Question: I have a javafx TableView populated with a class called Song. I have a sidebar in my border pane populated with Buttons that represent a class called Playlist. my (currently basic) UI looks like this:

I want to make it so that if I drag a song and drop it in to one of the buttons on the left, it adds that song to the playlist. Also I have looked and searched around the internet for an answer and haven't found anything useful. That being said, please don't link me to something. I have already tried implementing the code from the following link: <URL>
If you have any suggestions please help me! thanks!
UPDATE:
Here's my code, my naming conventions are pretty easily understandable:
'''
musicTable.setOnMouseClicked(new EventHandler<MouseEvent>() { //click
@Override
public void handle(MouseEvent event) {
if (event.getClickCount() == 2) { // double click
Song selected = (Song)musicTable.getSelectionModel().getSelectedItem();
dragged = selected;
if (selected != null) {
System.out.println("select : " + selected);
}
}
}
});
musicTable.setOnDragDetected(new EventHandler<MouseEvent>() { //drag
@Override
public void handle(MouseEvent event) {
// drag was detected, start drag-and-drop gesture
Song selected = (Song)musicTable.getSelectionModel().getSelectedItem();
dragged = selected;
if (selected != null) {
Dragboard db = musicTable.startDragAndDrop(TransferMode.ANY);
ClipboardContent content = new ClipboardContent();
content.putString(selected.pointer.toString());
db.setContent(content);
event.consume();
}
}
});
musicTable.setOnDragOver(new EventHandler<DragEvent>() {
@Override
public void handle(DragEvent event) {
// data is dragged over the target
Dragboard db = event.getDragboard();
if (event.getDragboard().hasString()) {
event.acceptTransferModes(TransferMode.COPY_OR_MOVE);
}
event.consume();
}
});
musicTable.setOnDragDropped(new EventHandler<DragEvent>() {
@Override
public void handle(DragEvent event) {
Dragboard db = event.getDragboard();
boolean success = false;
if (event.getDragboard().hasString()) {
String text = db.getString();
//tableContent.add(text);
//musicTable.setItems(tableContent);
success = true;
}
event.setDropCompleted(success);
event.consume();
}
});
playlistTable.setRowFactory(cb -> {
TableRow<Playlist> row = new TableRow<>();
row.setOnMouseClicked(ev -> {
musicTable.setItems(row.getItem().playlist);
row.setOnDragDropped( new EventHandler<DragEvent>() {
@Override
public void handle(DragEvent event) {
boolean success = false;
row.getItem().add(dragged);
System.out.println("ACCEPED TRANSFER");
success = true;
event.setDropCompleted(success);
event.consume();
}
});
});
return row;
});
'''
dragged is a song that keeps track of which song is being dragged, if you have any other way of doing that please tell me, musicTable is what I'm dragging from, playlist table is where I'm dragging to.
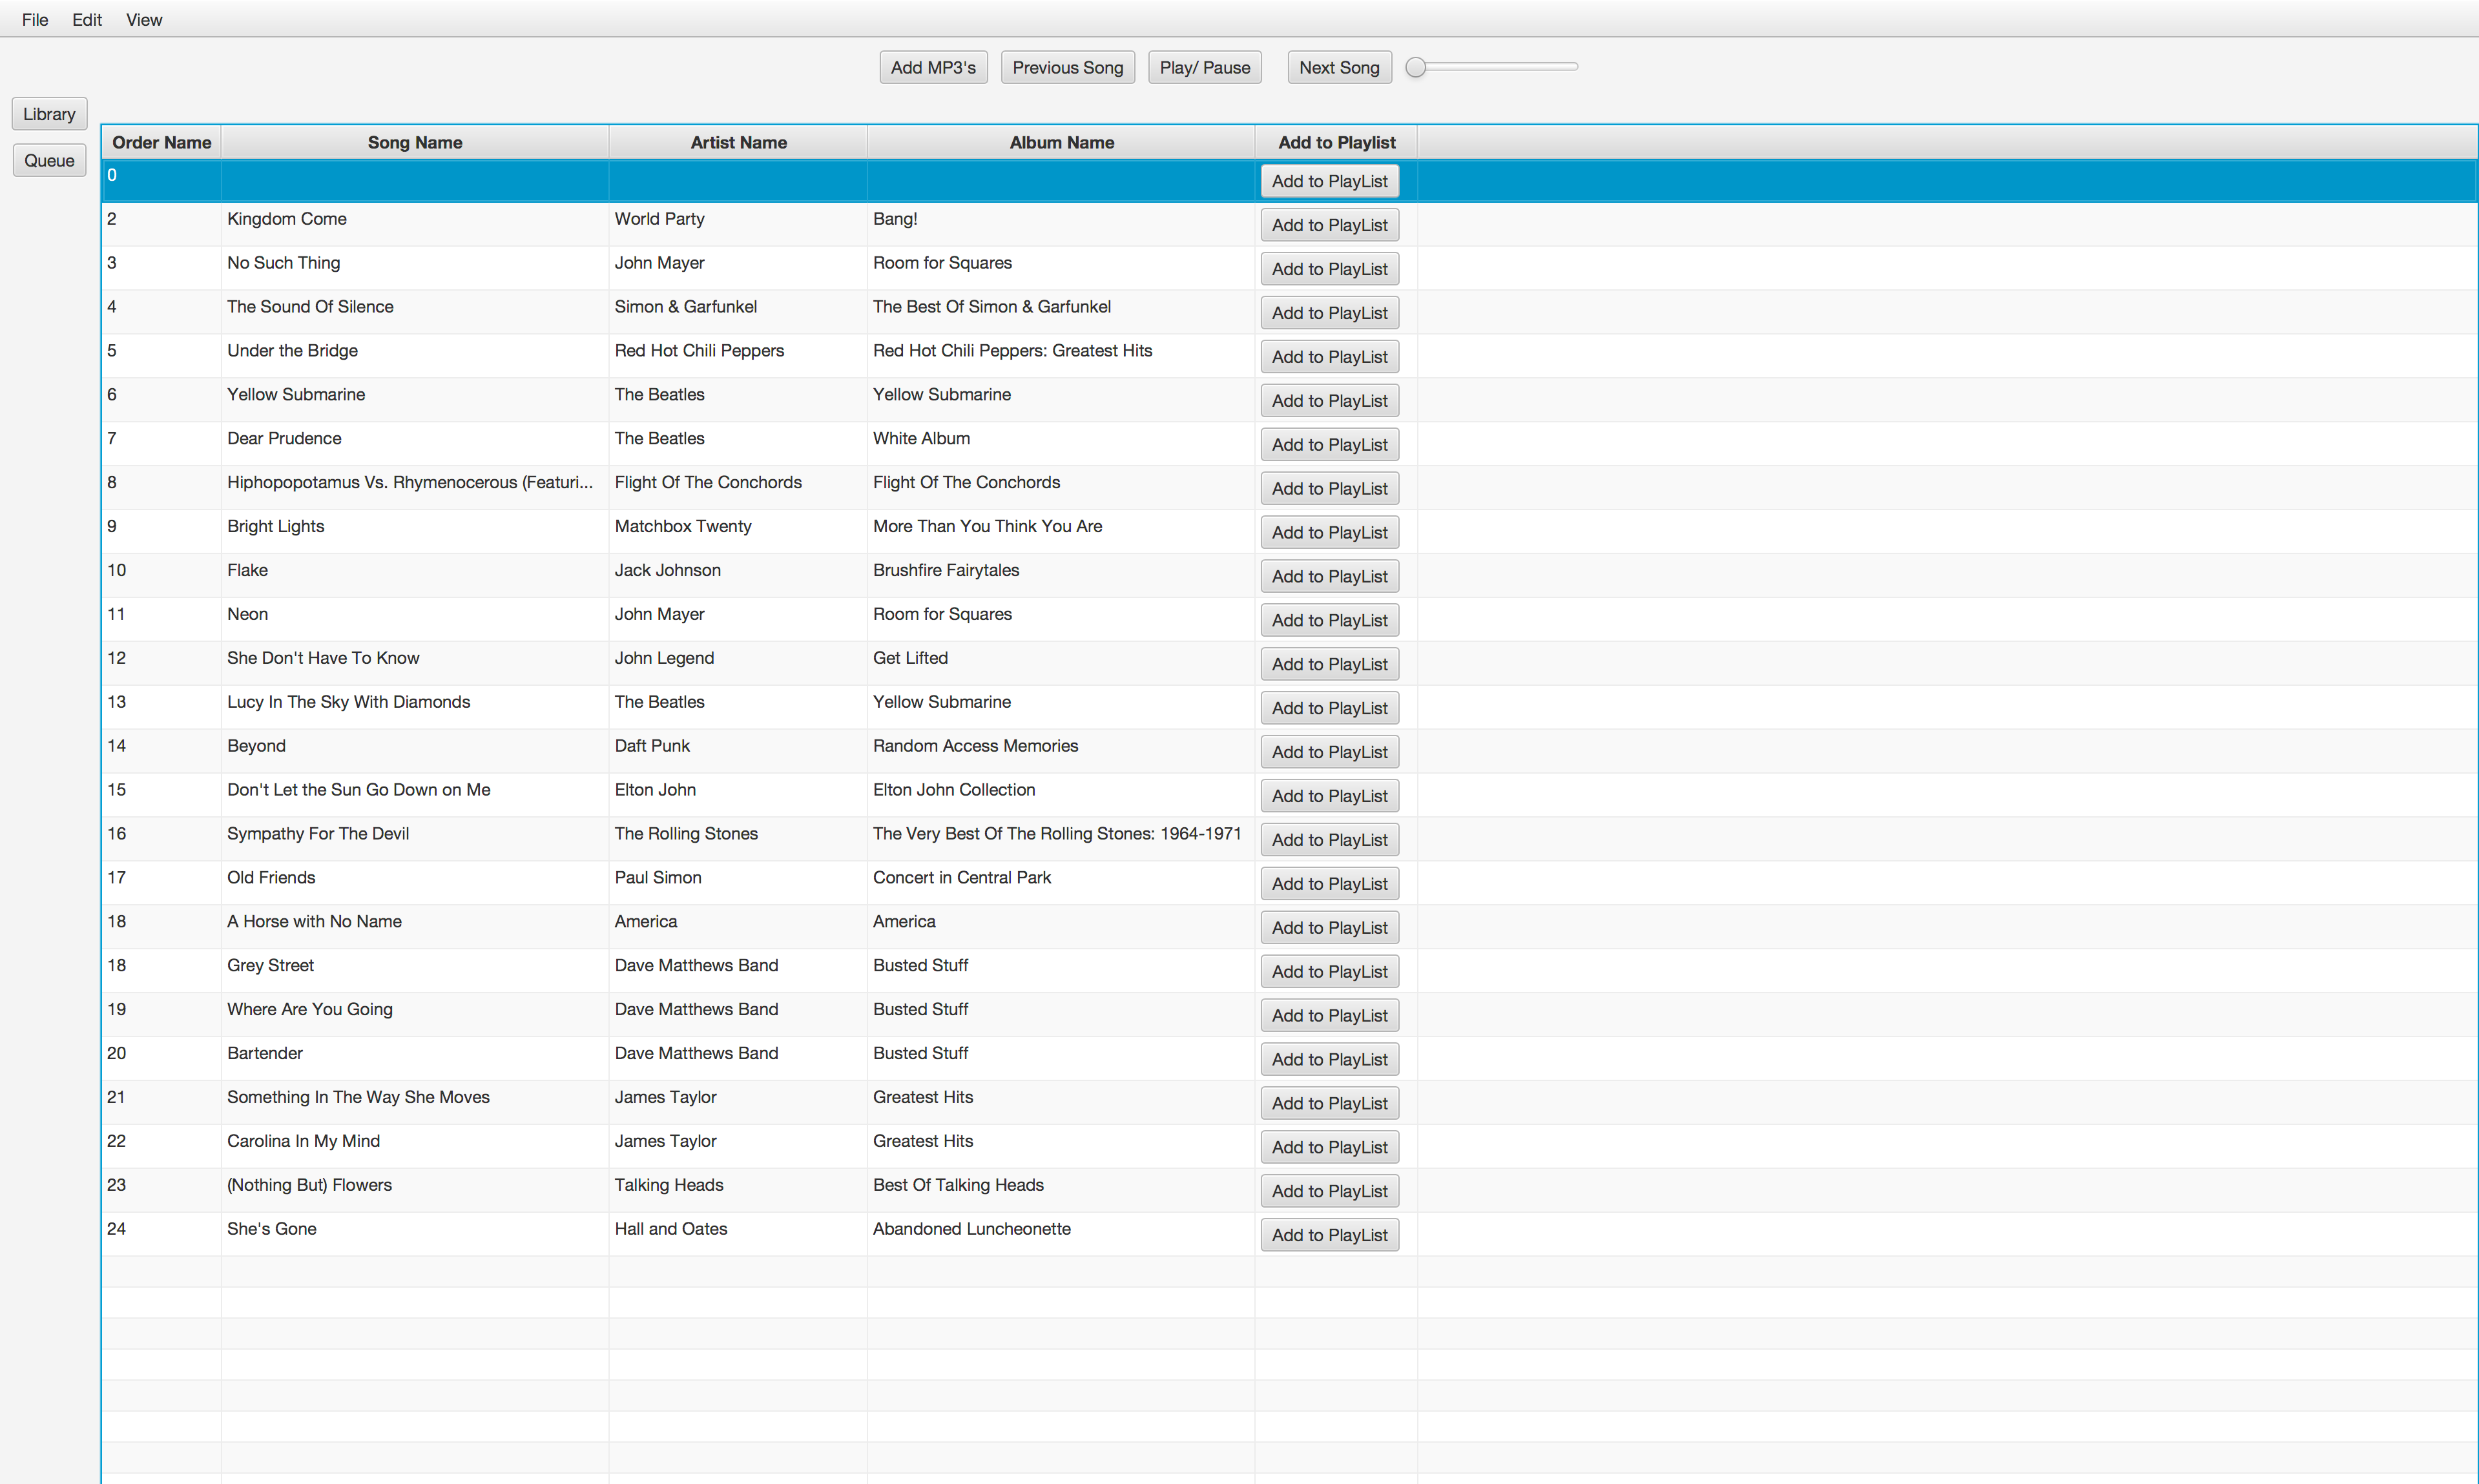
Answer: Ok, this is the smallest example I could create:
'''
@Override
public void start(Stage primaryStage) throws IOException {
ObservableList<String> tableData = FXCollections
.observableList(IntStream.range(0, 1000)
.mapToObj(Integer::toString)
.collect(Collectors.toList()));
TableView<String> stringTable = new TableView<>(tableData);
TableColumn<String, String> column1 = new TableColumn<>();
column1.setCellValueFactory(cb -> new ReadOnlyStringWrapper(cb
.getValue()));
stringTable.getColumns().add(column1);
stringTable.setRowFactory(cb -> {
TableRow<String> row = new TableRow<>();
row.setOnDragDetected(ev -> {
Dragboard db = row.startDragAndDrop(TransferMode.COPY);
ClipboardContent content = new ClipboardContent();
content.putString(row.getItem());
db.setContent(content);
ev.consume();
});
return row;
});
VBox leftSide = new VBox();
leftSide.setPrefWidth(300);
leftSide.setOnDragOver(ev -> {
if (ev.getGestureSource() != leftSide && ev.getDragboard().hasString()) {
ev.acceptTransferModes(TransferMode.COPY);
}
ev.consume();
});
leftSide.setOnDragDropped(ev -> {
Dragboard db = ev.getDragboard();
boolean success = false;
if (db.hasString()) {
Label label = new Label(db.getString());
leftSide.getChildren().add(label);
success = true;
}
ev.setDropCompleted(success);
ev.consume();
});
BorderPane root = new BorderPane(stringTable);
root.setLeft(leftSide);
Scene scene = new Scene(root, 700, 400);
primaryStage.setScene(scene);
primaryStage.show();
}
'''
This is a BorderPane where the center is a 'TableView' and the left side is a 'VBox'.
Now I added your requested Drag and Drop handlers so you can drag rows (thus this is done in the <URL> to the left side, where they are added as new 'Label's to the 'VBox' as new children.
---
with 'ListView' as drop target:
'''
@Override
public void start(Stage primaryStage) {
ObservableList<String> tableData = FXCollections
.observableList(IntStream.range(0, 1000)
.mapToObj(Integer::toString)
.collect(Collectors.toList()));
TableView<String> stringTable = new TableView<>(tableData);
TableColumn<String, String> column1 = new TableColumn<>();
column1.setCellValueFactory(cb -> new ReadOnlyStringWrapper(cb
.getValue()));
stringTable.getColumns().add(column1);
stringTable.setRowFactory(cb -> {
TableRow<String> row = new TableRow<>();
row.setOnDragDetected(ev -> {
Dragboard db = row.startDragAndDrop(TransferMode.COPY);
ClipboardContent content = new ClipboardContent();
content.putString(row.getItem());
db.setContent(content);
ev.consume();
});
return row;
});
ObservableList<String> leftSideItems = FXCollections
.observableList(IntStream.range(0, 1000)
.mapToObj(Integer::toString)
.collect(Collectors.toList()));
ListView<String> leftSideDropTarget = new ListView<String>(
leftSideItems);
leftSideDropTarget.setPrefWidth(200);
leftSideDropTarget.setCellFactory(cb -> {
ListCell<String> cell = new TextFieldListCell<>();
cell.setOnDragOver(ev -> {
if (ev.getGestureSource() != cell
&& ev.getDragboard().hasString()) {
ev.acceptTransferModes(TransferMode.COPY);
}
ev.consume();
});
cell.setOnDragDropped(ev -> {
Dragboard db = ev.getDragboard();
boolean success = false;
if (db.hasString()) {
cell.setText("Got Item: " + db.getString());
success = true;
}
ev.setDropCompleted(success);
ev.consume();
});
return cell;
});
BorderPane root = new BorderPane(stringTable);
root.setLeft(leftSideDropTarget);
Scene scene = new Scene(root, 700, 400);
primaryStage.setScene(scene);
primaryStage.show();
}
'''